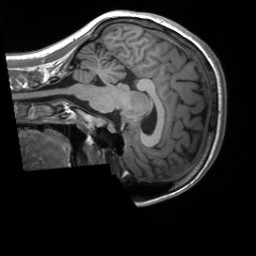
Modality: T1w
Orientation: sagittal
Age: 20
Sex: female
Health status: healthy
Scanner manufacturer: siemens
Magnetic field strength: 3 T
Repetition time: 2 s
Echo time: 0.00232 s